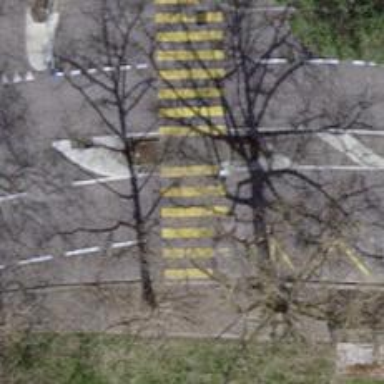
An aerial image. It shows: Asphalt road classified as primary highway. The road has trolley wire for trolley buses.